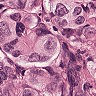
Metastatic tissue present: yes